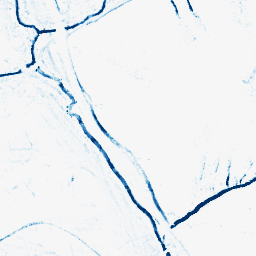
Category: morphological
Decomposition family: morphological_rect
Decomposition parameters: operation: closing
width: 5
height: 5
Upsampling method: sinc_hamming
Upsampling parameters: scale: 2
kernel_size: 16
Upsampling scale: 2